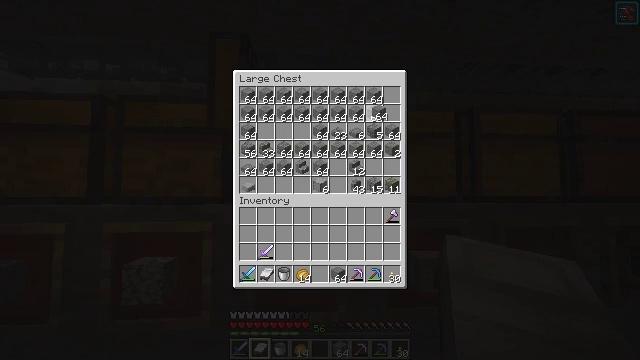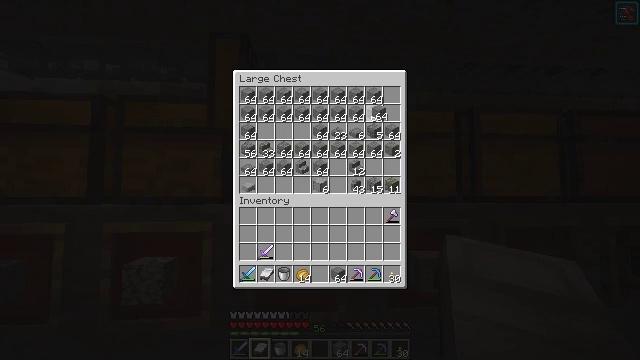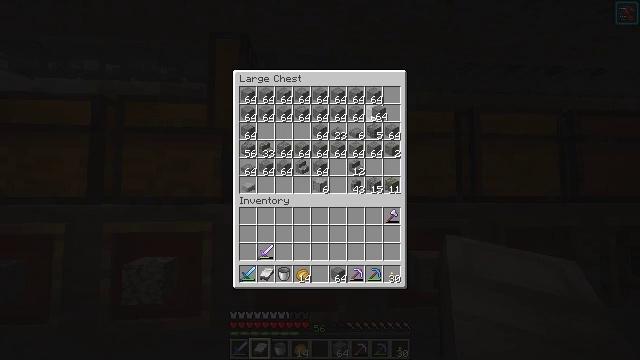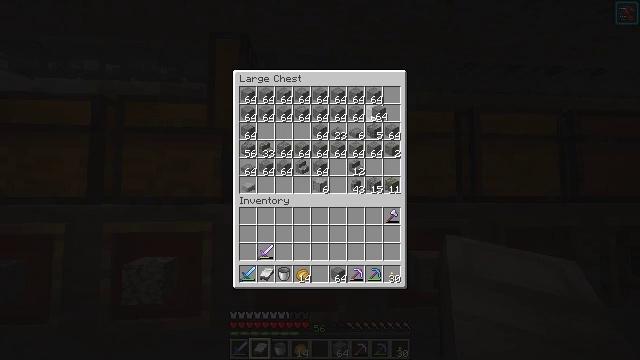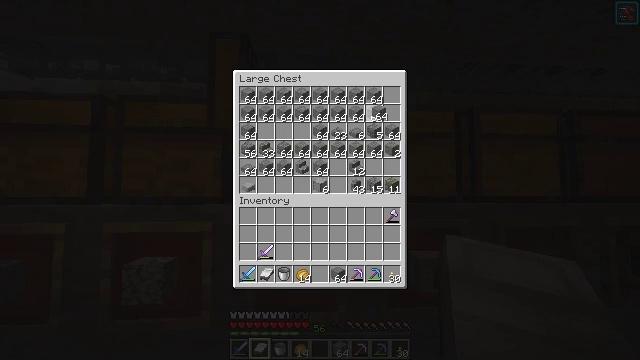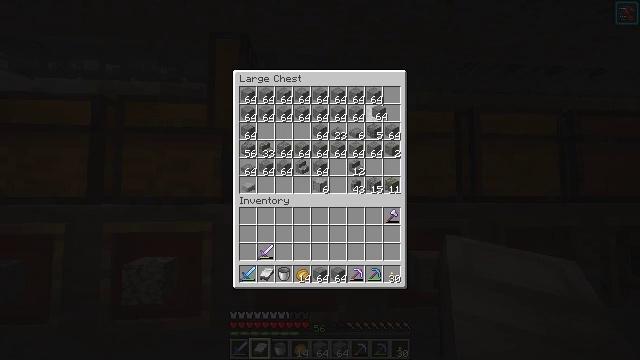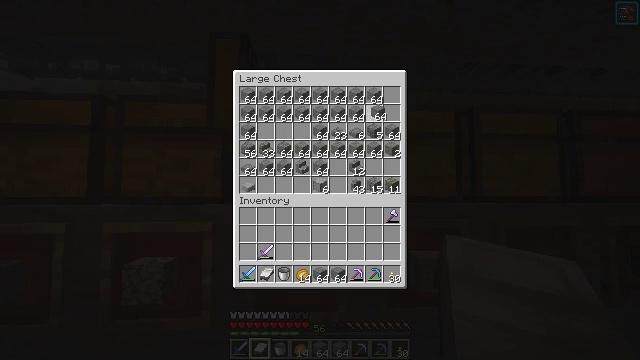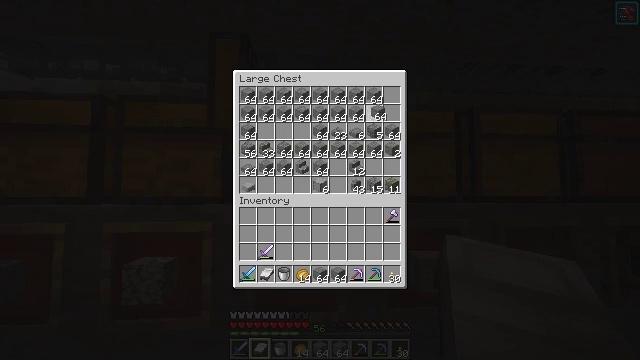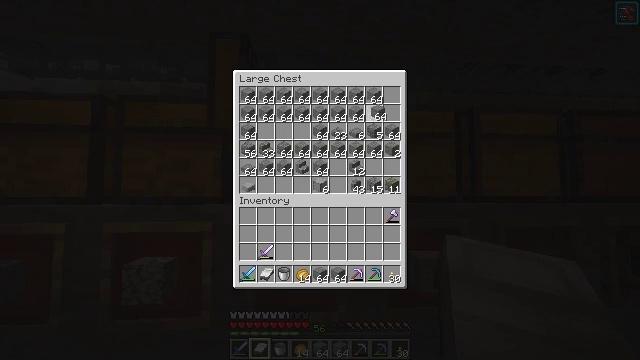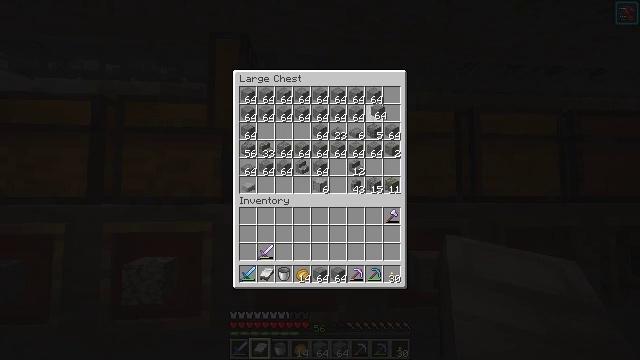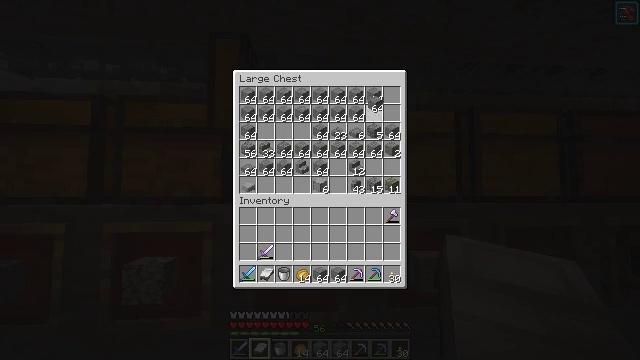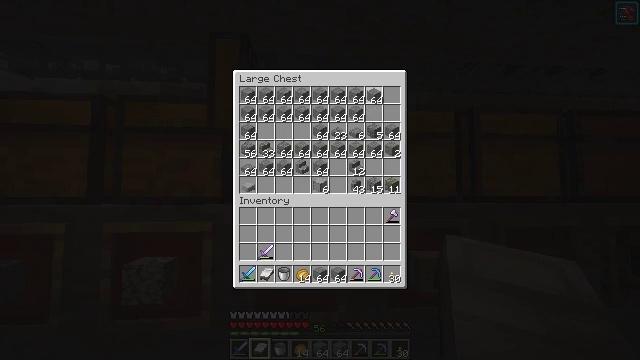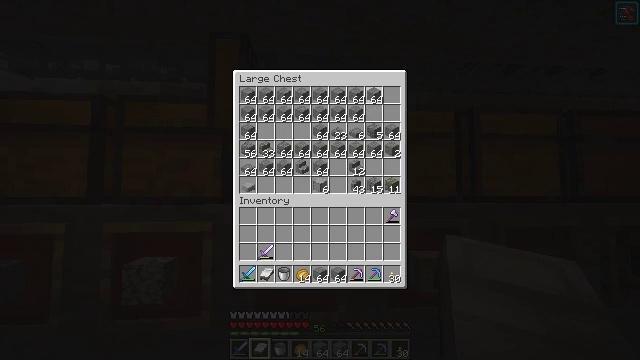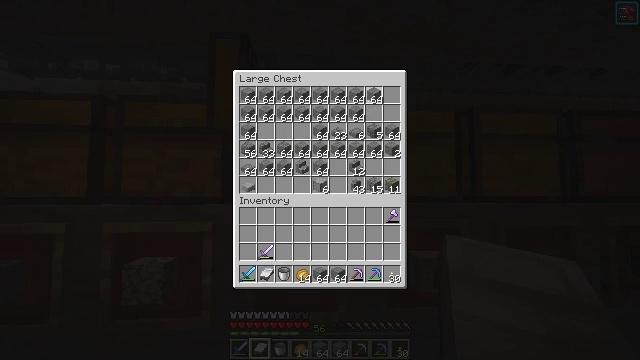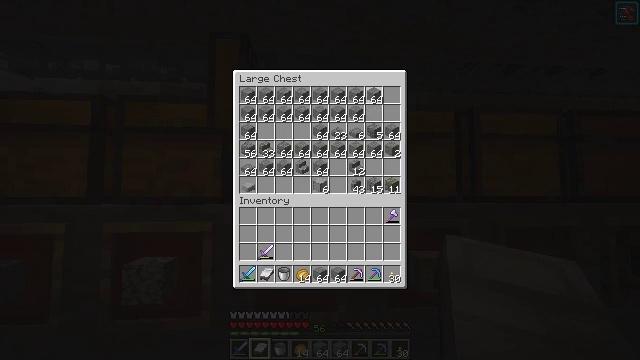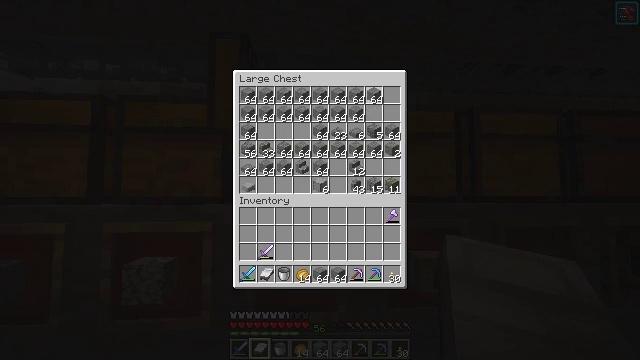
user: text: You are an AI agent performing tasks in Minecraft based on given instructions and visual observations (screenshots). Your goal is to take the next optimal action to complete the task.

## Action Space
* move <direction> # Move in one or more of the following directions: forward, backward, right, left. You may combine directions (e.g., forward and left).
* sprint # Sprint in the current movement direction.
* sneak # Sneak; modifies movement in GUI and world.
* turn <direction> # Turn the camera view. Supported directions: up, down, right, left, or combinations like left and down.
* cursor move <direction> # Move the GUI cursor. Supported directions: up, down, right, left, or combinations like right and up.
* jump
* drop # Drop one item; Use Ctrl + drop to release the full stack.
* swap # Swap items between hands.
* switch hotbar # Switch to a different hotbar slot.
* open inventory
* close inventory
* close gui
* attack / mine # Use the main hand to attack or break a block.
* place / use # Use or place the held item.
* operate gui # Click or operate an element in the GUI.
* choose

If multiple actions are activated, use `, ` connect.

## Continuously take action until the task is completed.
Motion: motion action
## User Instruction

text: Drop a stone.
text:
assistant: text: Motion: sprint, operate gui
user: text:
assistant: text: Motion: sprint, operate gui
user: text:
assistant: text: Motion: sprint, operate gui
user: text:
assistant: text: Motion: sneak, operate gui
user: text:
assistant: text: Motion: sneak
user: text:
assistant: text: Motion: sneak
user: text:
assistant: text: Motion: sprint
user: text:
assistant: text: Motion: sneak
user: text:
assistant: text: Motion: sprint
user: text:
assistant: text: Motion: sneak
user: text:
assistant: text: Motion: sneak, cursor move up
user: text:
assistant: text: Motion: sprint, operate gui
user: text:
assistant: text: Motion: sneak, operate gui
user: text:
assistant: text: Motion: sneak, operate gui
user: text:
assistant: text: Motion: sneak, operate gui
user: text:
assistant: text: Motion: sprint
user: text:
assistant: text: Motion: sprint
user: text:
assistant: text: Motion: sprint
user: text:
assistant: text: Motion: sneak
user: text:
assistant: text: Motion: sneak
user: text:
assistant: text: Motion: sneak
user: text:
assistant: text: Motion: sprint, operate gui
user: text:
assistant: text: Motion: sneak, operate gui
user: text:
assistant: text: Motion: sneak, operate gui
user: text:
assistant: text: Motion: sneak, operate gui
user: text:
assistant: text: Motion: sprint
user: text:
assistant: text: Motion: sneak
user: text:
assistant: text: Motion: sneak
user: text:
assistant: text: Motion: sprint, cursor move down
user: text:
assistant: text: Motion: sneak, cursor move down